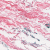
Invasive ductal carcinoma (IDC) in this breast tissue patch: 0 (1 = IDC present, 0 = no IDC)